Question: I am looking for a way to join together 2D line segments. A line segment is made of up two vector points, the start of the line segment and the end point of the line segment.
I want to join line segments that look like they should form the same straight line, I don't want to join the line segments if they are of completely different orientations but happen to have 2 points close to each other. The system I am going to use this in is a computer vision system so the line segments obtained are not going to be perfect i.e. the orientations might be slightly off, the segments might not be full length e.t.c.
I think the following 3 examples cover the sort of line segments I want to join together:

Thanks
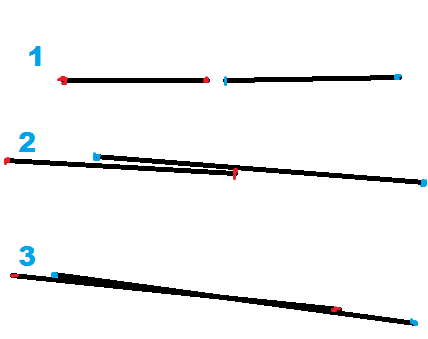
Answer: This is computational geometry problem there might be some solutions in related textbooks, but be warned these problems are usually very difficult to solve and finite precision is a real problem. With regard to this problem (in 2D) the term you are likely looking for is that the lines are near <URL>, then take the dot product between the vectors, which will equal the cosine of the angle between the lines. So, if this value is near one they are close to collinear and should be joined.
The next problem is determining if lines are close enough to need to be joined. You could do this by finding lines that <URL> or finding lines that have start and end points that are very close... This is not all that easy in general, but you can probably get 95% of them this way.